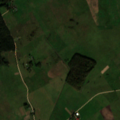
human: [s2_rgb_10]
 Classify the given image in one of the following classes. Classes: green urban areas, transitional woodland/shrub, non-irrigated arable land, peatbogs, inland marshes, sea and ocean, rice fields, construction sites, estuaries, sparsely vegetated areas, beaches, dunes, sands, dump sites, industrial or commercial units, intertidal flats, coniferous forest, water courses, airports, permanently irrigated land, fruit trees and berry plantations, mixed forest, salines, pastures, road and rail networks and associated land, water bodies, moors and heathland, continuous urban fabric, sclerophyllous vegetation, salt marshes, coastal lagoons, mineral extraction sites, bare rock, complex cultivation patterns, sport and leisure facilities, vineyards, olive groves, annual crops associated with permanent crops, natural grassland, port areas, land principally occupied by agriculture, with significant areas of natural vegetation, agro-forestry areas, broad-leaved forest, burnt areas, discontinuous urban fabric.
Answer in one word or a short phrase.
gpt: non-irrigated arable land, pastures, complex cultivation patterns, broad-leaved forest